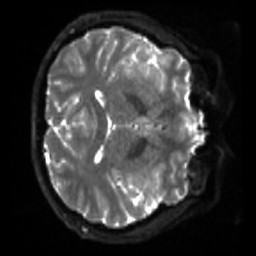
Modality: sbref
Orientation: axial
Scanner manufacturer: siemens
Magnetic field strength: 3 T
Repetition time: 4 s
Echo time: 0.0594 s